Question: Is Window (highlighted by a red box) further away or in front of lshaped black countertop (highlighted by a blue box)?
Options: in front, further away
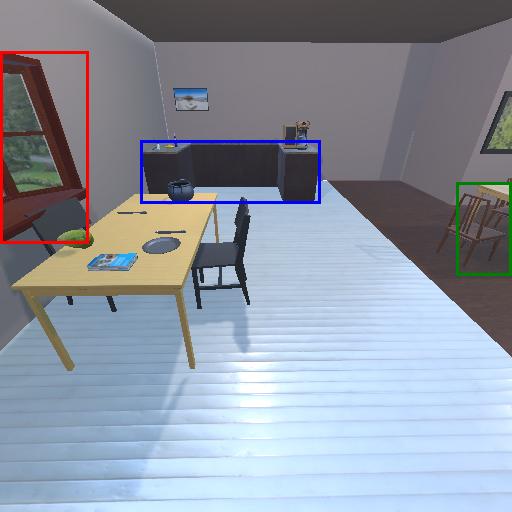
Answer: in front